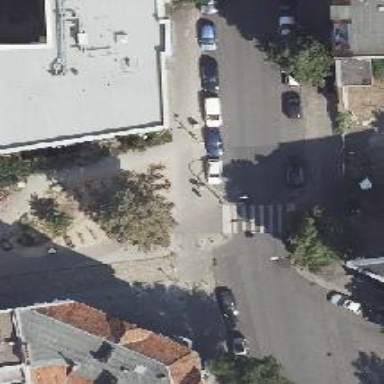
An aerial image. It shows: Footway.